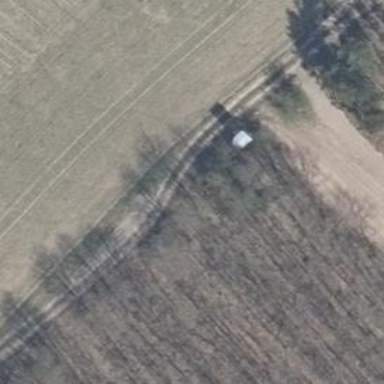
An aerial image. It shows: Hunting stand.